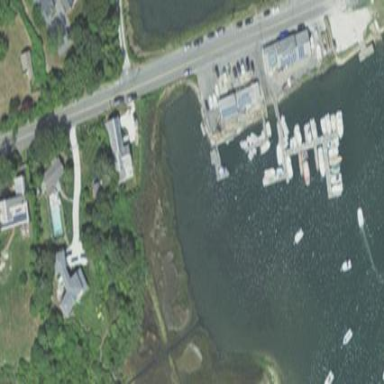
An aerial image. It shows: Marina area for leisure land.